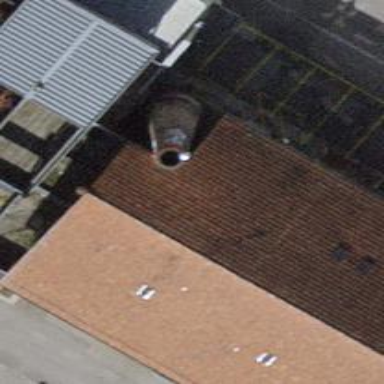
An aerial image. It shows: Chimney that is man-made.